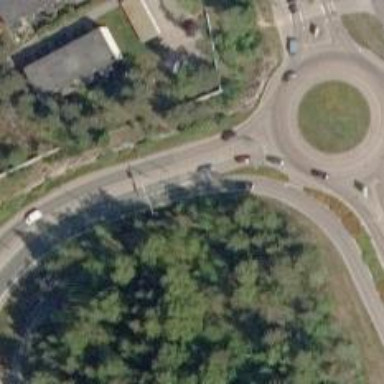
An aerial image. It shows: Asphalt trunk link road.